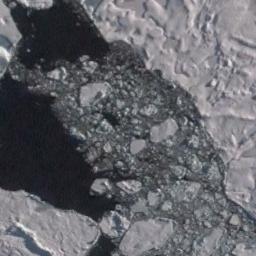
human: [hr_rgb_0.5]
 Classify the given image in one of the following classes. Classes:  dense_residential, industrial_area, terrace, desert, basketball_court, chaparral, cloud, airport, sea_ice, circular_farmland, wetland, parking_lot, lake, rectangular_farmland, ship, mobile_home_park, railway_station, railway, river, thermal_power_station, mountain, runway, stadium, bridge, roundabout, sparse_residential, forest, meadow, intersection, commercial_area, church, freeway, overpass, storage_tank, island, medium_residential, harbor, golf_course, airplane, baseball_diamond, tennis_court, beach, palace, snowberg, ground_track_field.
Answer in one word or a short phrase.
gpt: sea_ice